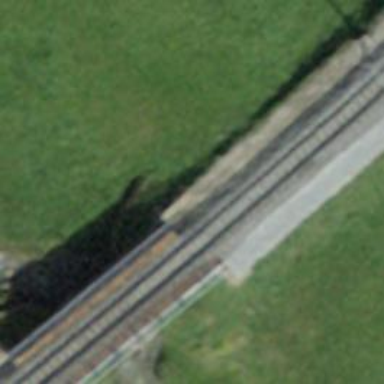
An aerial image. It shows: Narrow gauge railway bridge with electrified contact lines.